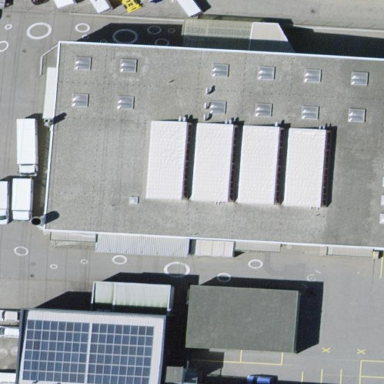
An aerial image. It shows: Industrial building.